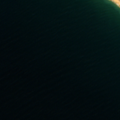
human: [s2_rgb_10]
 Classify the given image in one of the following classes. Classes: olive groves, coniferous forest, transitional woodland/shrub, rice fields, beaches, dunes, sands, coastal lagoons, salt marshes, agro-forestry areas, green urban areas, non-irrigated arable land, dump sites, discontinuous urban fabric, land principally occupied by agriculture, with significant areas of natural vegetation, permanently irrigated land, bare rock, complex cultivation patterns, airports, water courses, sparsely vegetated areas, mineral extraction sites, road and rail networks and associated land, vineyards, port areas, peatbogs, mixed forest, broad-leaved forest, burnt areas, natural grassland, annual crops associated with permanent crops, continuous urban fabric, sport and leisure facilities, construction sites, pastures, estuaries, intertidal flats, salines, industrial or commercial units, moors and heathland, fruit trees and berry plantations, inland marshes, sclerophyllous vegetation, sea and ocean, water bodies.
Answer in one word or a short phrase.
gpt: beaches, dunes, sands, sea and ocean